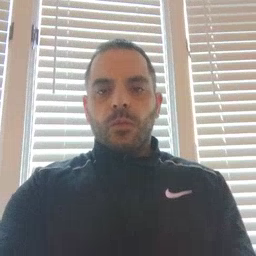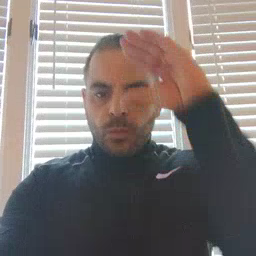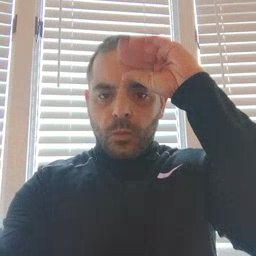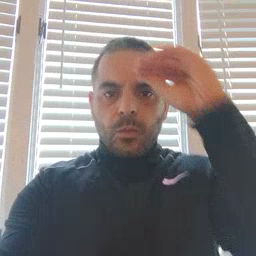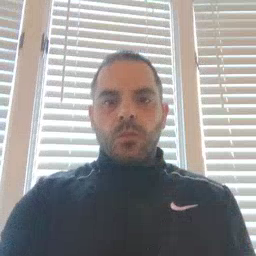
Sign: boy